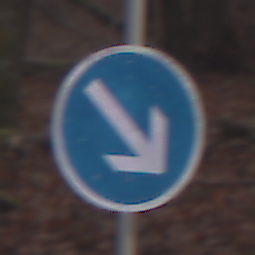
Verkehrszeichen: VorgeschriebeneVorbeifahrtRechts
Umgebung: Outdoor, Nature
Tageszeit: Midday
Wetter: Overcast
Licht: Natural
Jahreszeit: Autumn
Kontrast: LowContrast